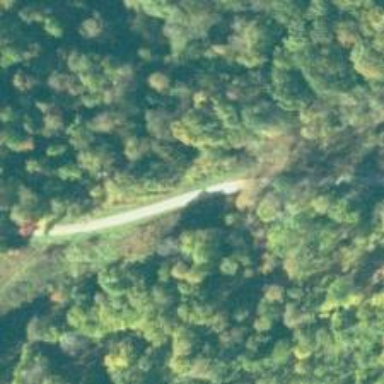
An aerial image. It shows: Tertiary road.